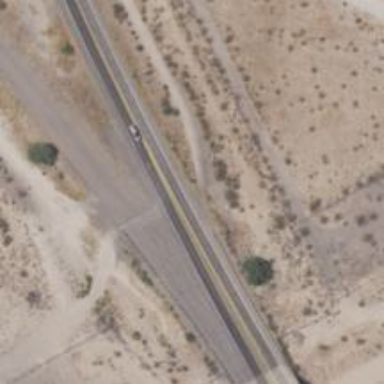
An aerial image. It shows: Primary road with asphalt surface.